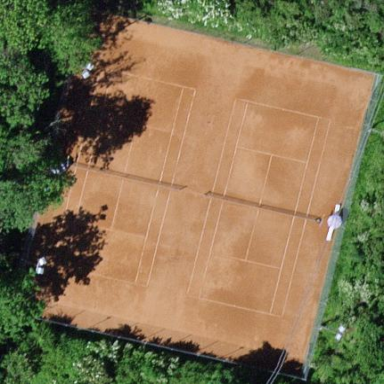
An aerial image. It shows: Tennis court on pitch.